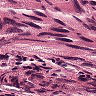
Metastatic tissue present: yes